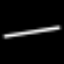
Label: line